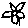
Label: flower